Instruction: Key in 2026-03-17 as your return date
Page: home
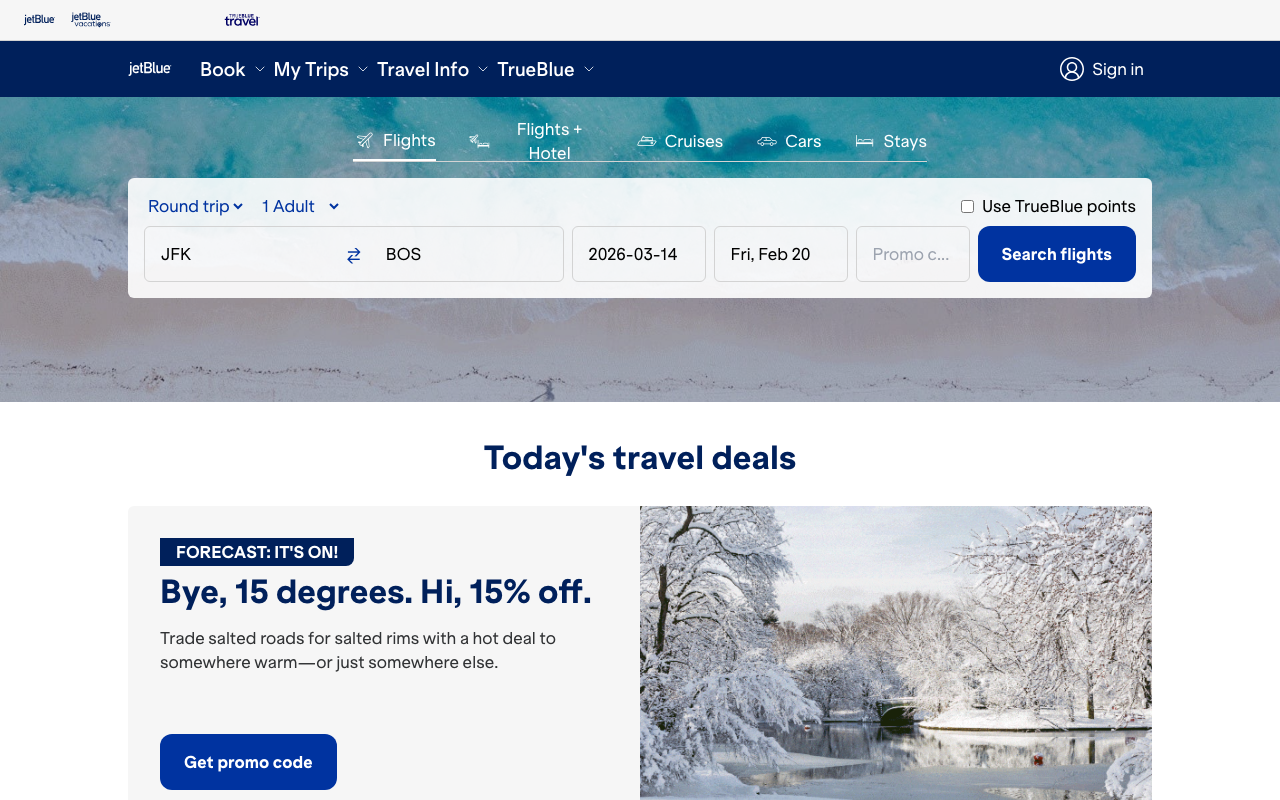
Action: type